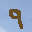
Label: 9